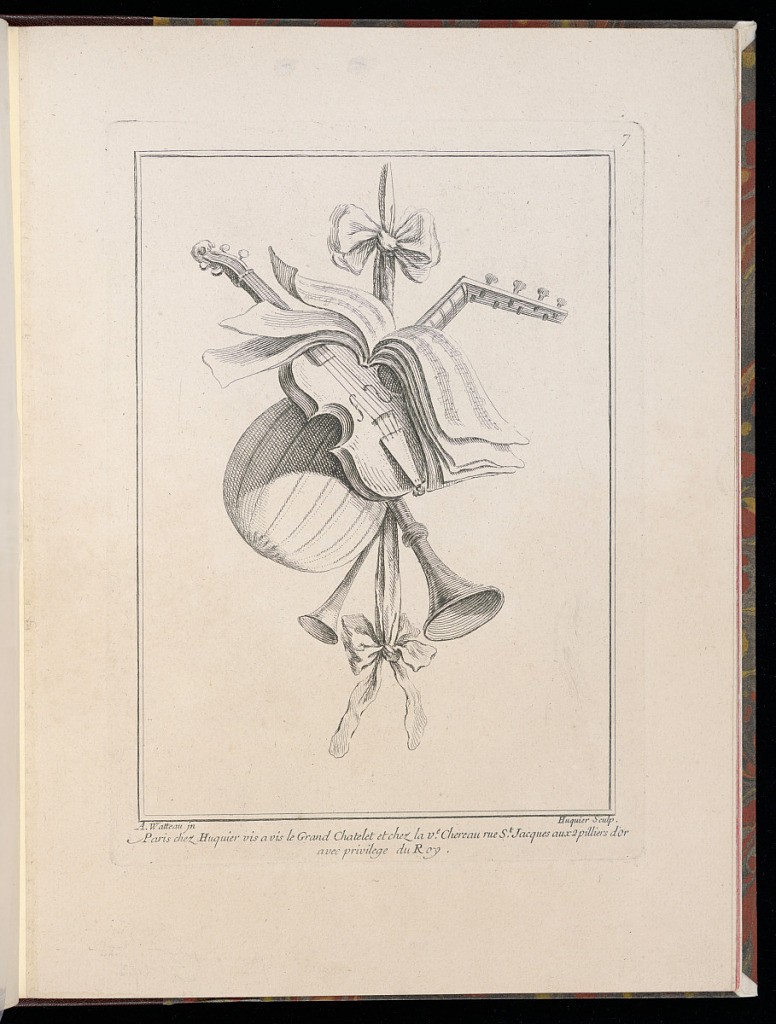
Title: Design for a Trophy
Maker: Antoine Watteau, French, 1684–1721
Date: ca. 1735
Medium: Etching on laid paper
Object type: Print
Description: Design for an ornamental trophy with musical instruments hanging from a tied ribbon. The trophy incorporates a violin, bound sheets of music, a mandolin, and horns. The plate is signed and numbered.